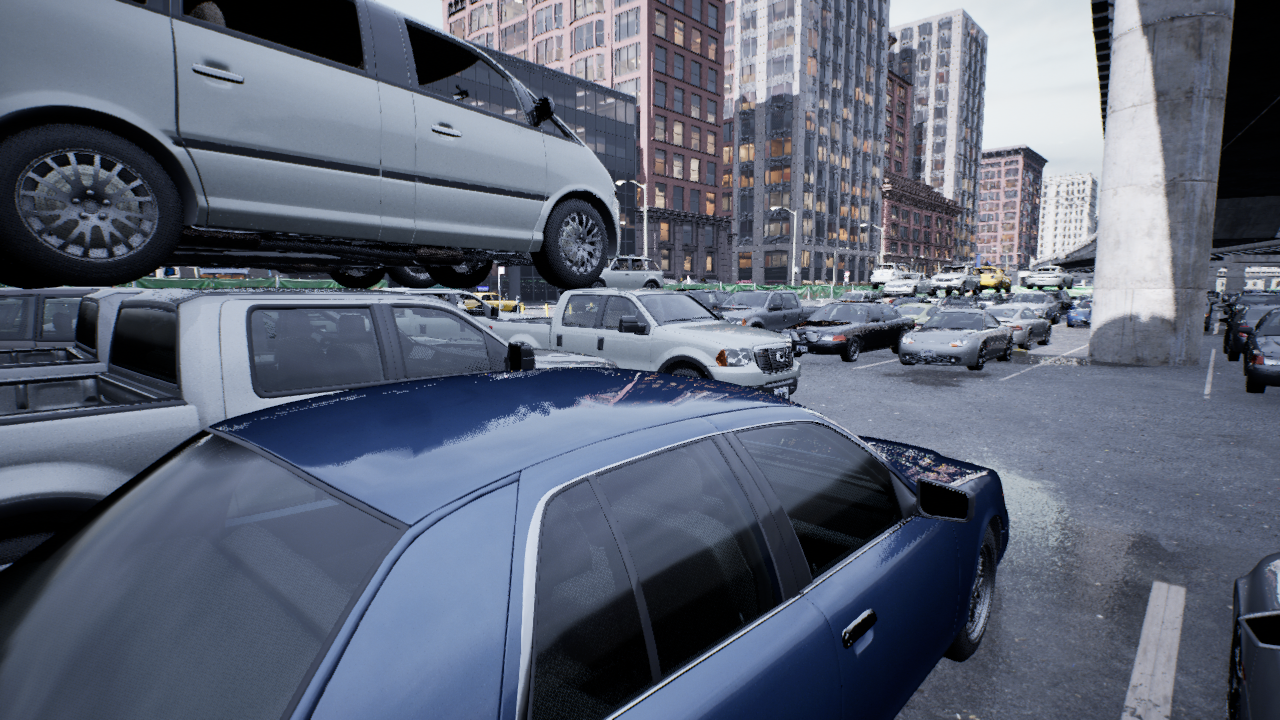
Venue: arterial
Lighting: overcast
Vehicle rig: pickup